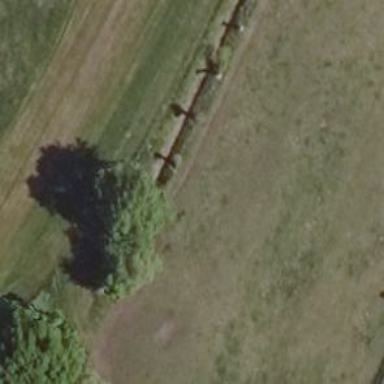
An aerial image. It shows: Row of trees in natural setting.